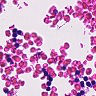
Metastatic tissue present: no